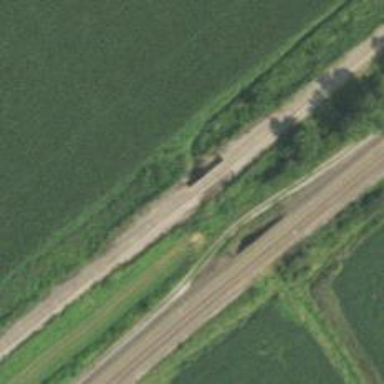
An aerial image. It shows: Bridge over railway line.